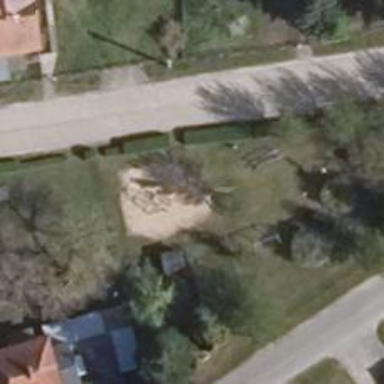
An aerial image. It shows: Playground area for leisure activities on the land.